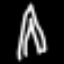
Label: The Eiffel Tower